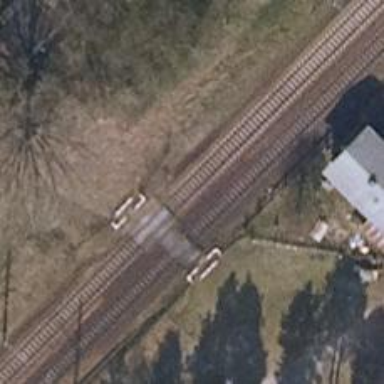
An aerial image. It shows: Railway signal.